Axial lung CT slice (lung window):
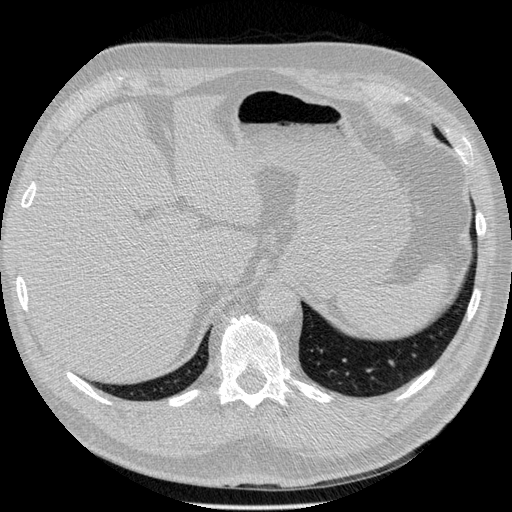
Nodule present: no